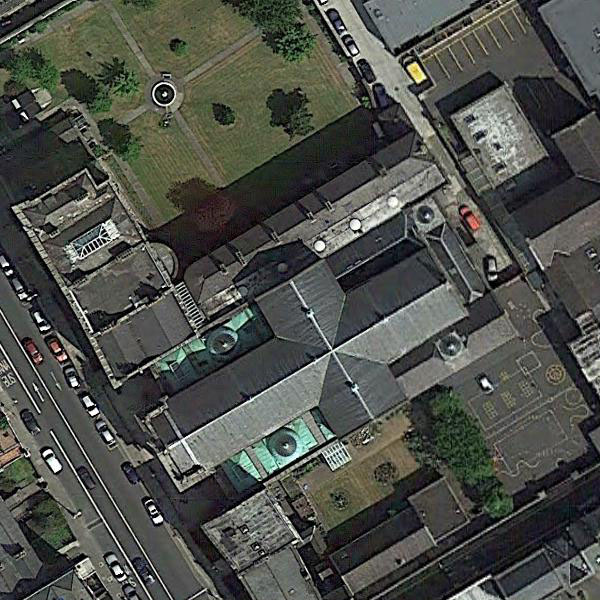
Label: Church